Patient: sex M, age 47
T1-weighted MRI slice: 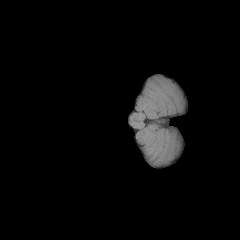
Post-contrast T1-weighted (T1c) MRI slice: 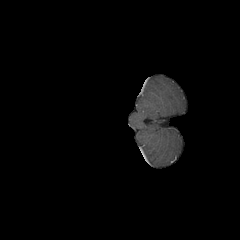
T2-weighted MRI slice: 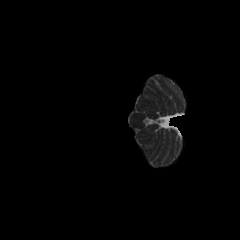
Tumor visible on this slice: no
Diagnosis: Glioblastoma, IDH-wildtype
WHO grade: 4